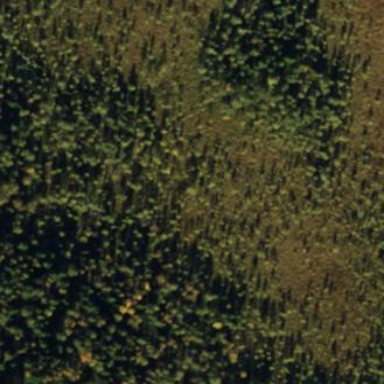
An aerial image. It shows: Forest area.